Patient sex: M
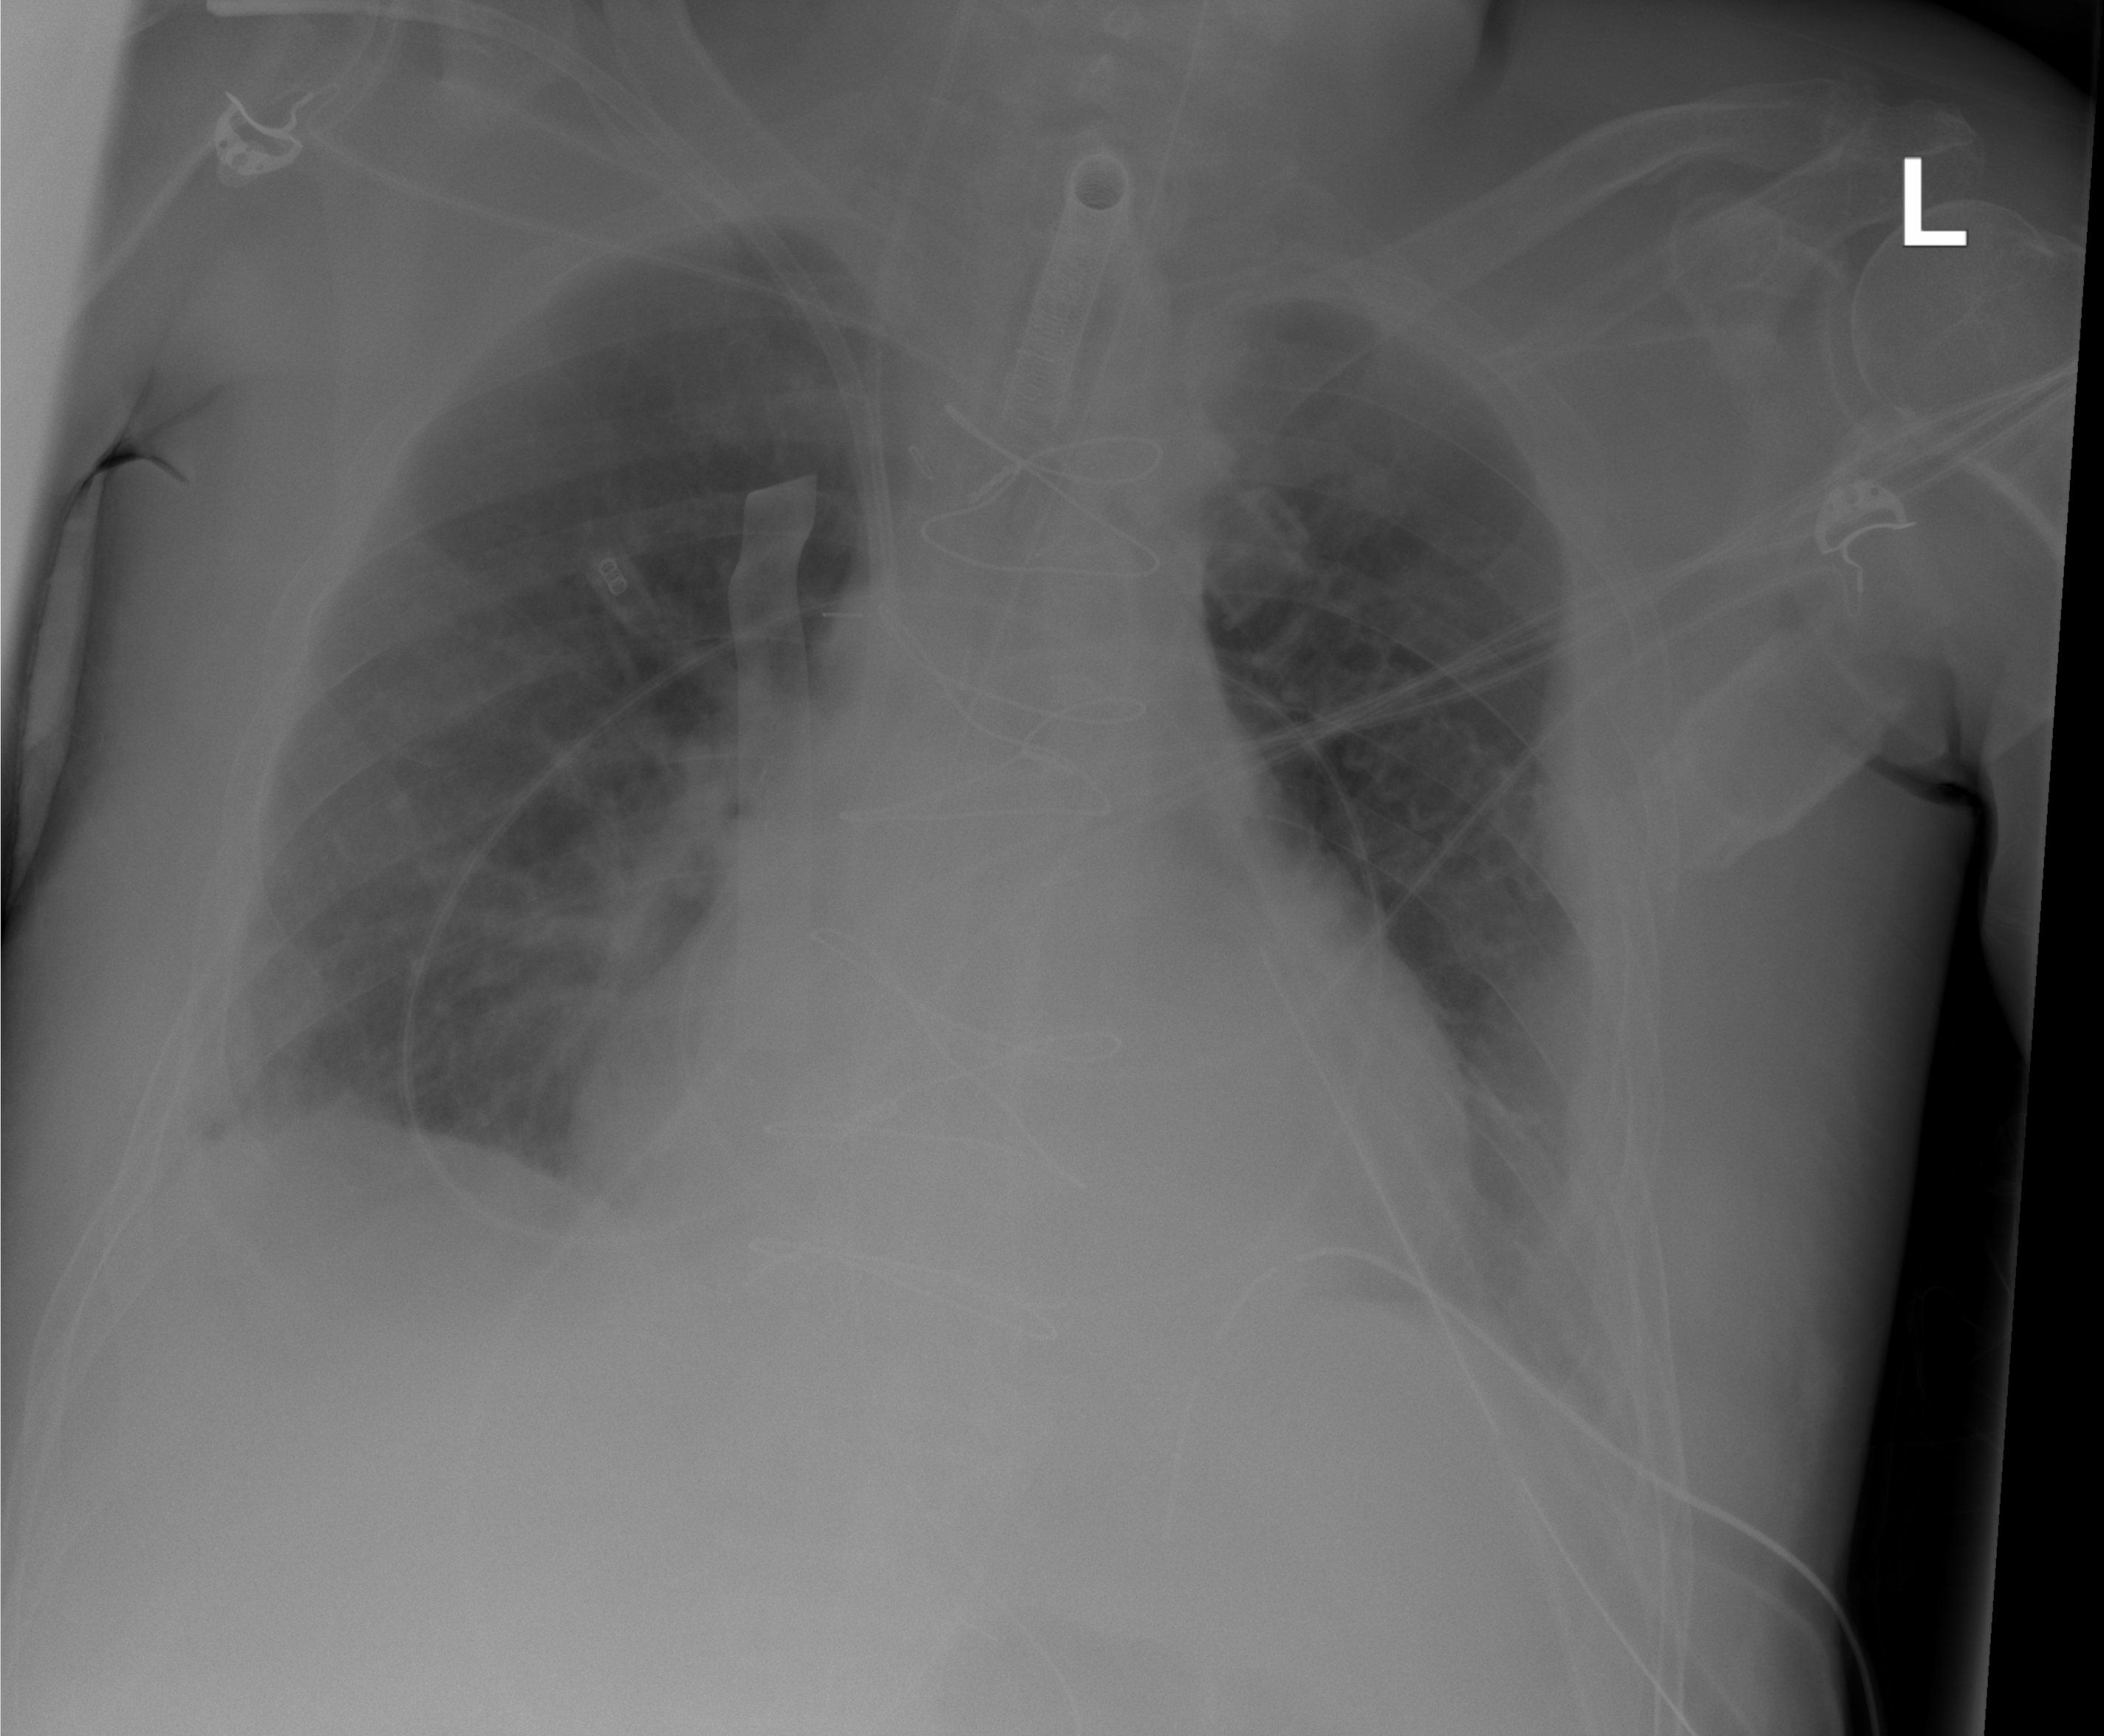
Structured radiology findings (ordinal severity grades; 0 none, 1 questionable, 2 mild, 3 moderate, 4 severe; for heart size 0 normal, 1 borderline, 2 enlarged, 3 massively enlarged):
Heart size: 2
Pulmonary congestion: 2
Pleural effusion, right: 0
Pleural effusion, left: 2
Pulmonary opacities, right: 2
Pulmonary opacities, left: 0
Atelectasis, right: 2
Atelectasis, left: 0